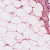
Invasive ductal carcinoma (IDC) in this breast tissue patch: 0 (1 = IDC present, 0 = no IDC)